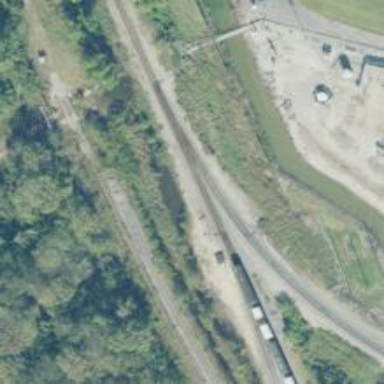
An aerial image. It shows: Railway spur junction.